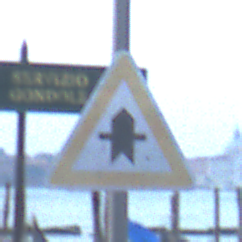
Verkehrszeichen: Vorfahrt
Umgebung: Outdoor, Urban
Tageszeit: Dawn
Wetter: Clear
Licht: Natural
Jahreszeit: NotSpecified
Kontrast: LowContrast